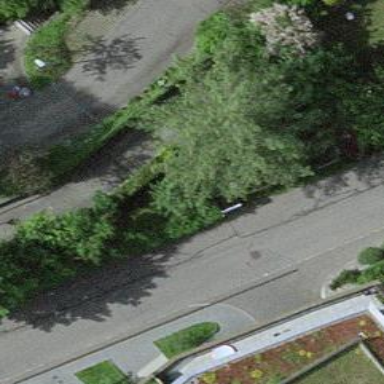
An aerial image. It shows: Parking entrance.